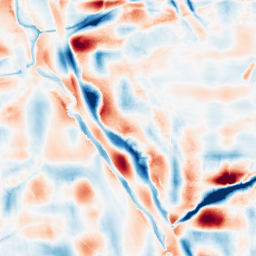
Category: wavelet
Decomposition family: wavelet_dwt
Decomposition parameters: wavelet: sym4
level: 5
Upsampling method: quintic
Upsampling parameters: scale: 8
Upsampling scale: 8